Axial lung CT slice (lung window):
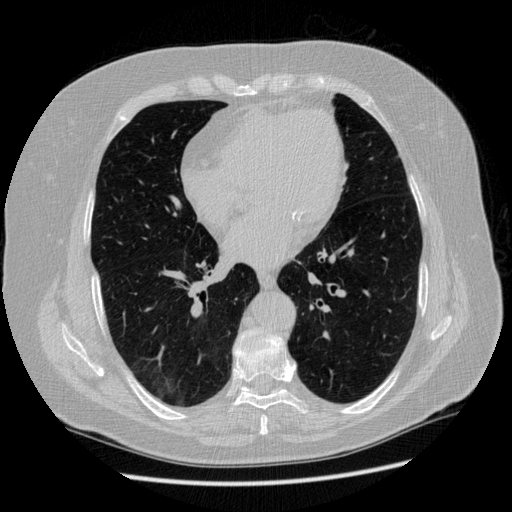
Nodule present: no